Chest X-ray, PA view. Patient: 49 years old, sex M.
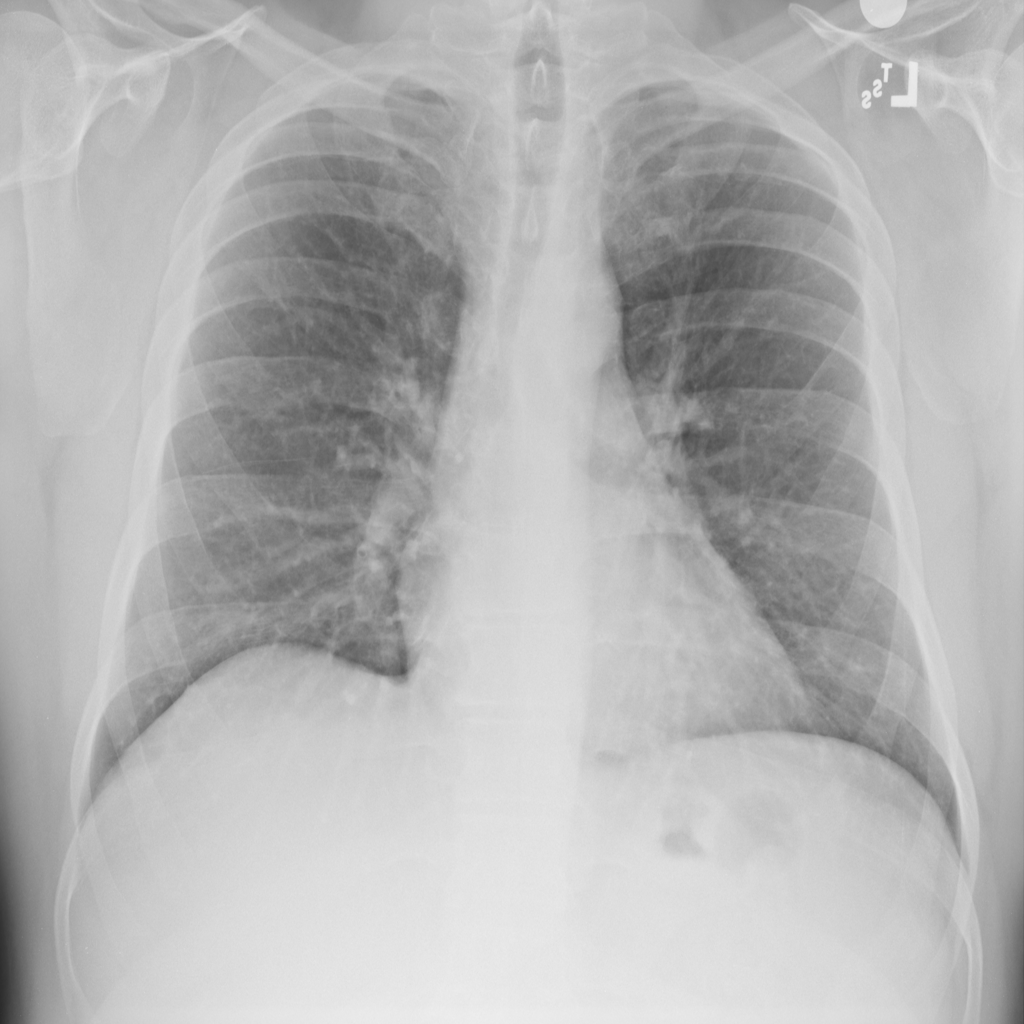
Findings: No Finding